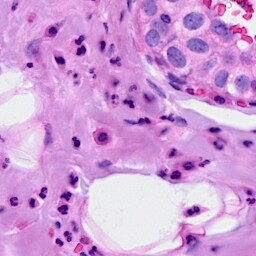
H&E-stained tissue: Breast